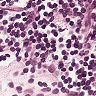
Metastatic tissue present: yes